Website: home-depot
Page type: store-pickup
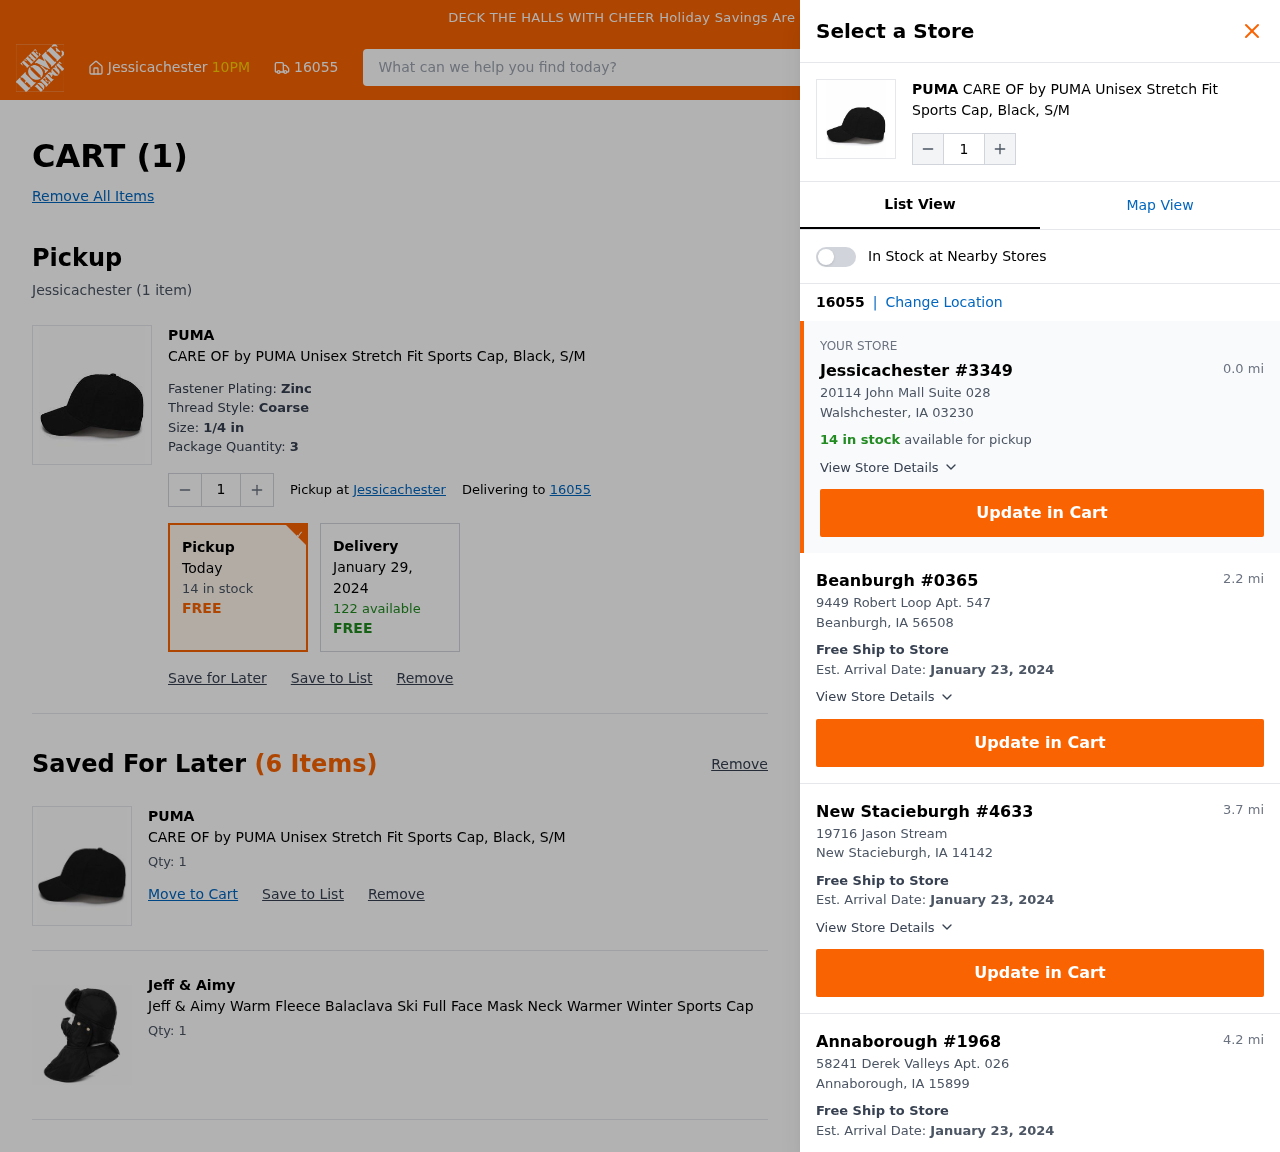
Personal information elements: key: PII_CITY
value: Jessicachester
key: PII_LOCATION1_CITY_STATE_ZIP
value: Walshchester, IA 03230
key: PII_LOCATION1_STREET
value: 20114 John Mall Suite 028
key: PII_LOCATION2_CITY
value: Beanburgh
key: PII_LOCATION2_CITY_STATE_ZIP
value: Beanburgh, IA 56508
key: PII_LOCATION2_STREET
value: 9449 Robert Loop Apt. 547
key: PII_LOCATION3_CITY
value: New Stacieburgh
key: PII_LOCATION3_CITY_STATE_ZIP
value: New Stacieburgh, IA 14142
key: PII_LOCATION3_STREET
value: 19716 Jason Stream
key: PII_LOCATION4_CITY
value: Annaborough
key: PII_LOCATION4_CITY_STATE_ZIP
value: Annaborough, IA 15899
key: PII_LOCATION4_STREET
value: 58241 Derek Valleys Apt. 026
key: PII_POSTCODE
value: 16055
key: PII_POSTCODE_FULL
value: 16055
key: PII_POSTCODE_NUMERIC
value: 16055
Product elements: key: PRODUCT1_BRAND
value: PUMA
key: PRODUCT1_NAME
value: CARE OF by PUMA Unisex Stretch Fit Sports Cap, Black, S/M
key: PRODUCT2_BRAND
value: Jeff & Aimy
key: PRODUCT2_NAME
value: Jeff & Aimy Warm Fleece Balaclava Ski Full Face Mask Neck Warmer Winter Sports Cap
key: PRODUCT1_BRAND2
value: PUMA
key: PRODUCT1_NAME2
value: CARE OF by PUMA Unisex Stretch Fit Sports Cap, Black, S/M
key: PRODUCT1_BRAND3
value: PUMA
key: PRODUCT1_NAME3
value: CARE OF by PUMA Unisex Stretch Fit Sports Cap, Black, S/M
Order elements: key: ORDER_NUM_ITEMS
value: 1
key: ORDER_NUM_ITEMS2
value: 1
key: ORDER_ITEM_QTY
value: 1
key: ORDER_DATE
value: Today
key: ORDER_DELIVERY_DATE
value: January 29, 2024
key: ORDER_SHIPPING_DATE
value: January 23, 2024
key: ORDER_SHIPPING_DATE2
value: January 23, 2024
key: ORDER_SHIPPING_DATE3
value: January 23, 2024
Search elements: key: HEADER_SEARCH
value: What can we help you find today?
Other elements: key: SAVED_ITEM1_QTY
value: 1
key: SAVED_ITEM2_QTY
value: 1